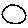
Label: circle